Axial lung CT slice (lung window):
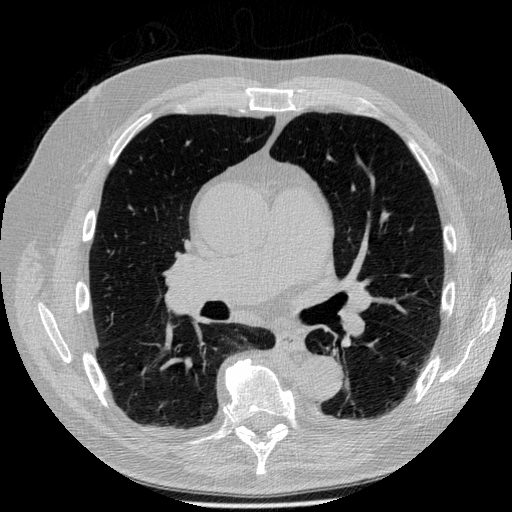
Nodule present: no